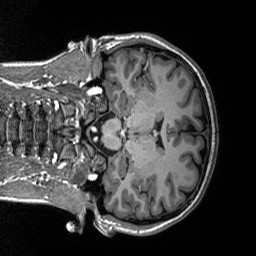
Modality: T1w
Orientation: coronal
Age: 23
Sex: female
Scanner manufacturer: siemens
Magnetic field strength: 3 T
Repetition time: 2.53 s
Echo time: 0.00219 s